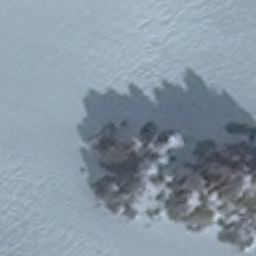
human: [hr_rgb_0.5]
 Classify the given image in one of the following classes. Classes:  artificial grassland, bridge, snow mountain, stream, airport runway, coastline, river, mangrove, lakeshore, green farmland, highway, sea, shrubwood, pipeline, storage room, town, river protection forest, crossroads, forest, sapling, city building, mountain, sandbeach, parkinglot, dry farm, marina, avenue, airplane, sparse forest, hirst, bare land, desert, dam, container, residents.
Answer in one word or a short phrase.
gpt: snow mountain